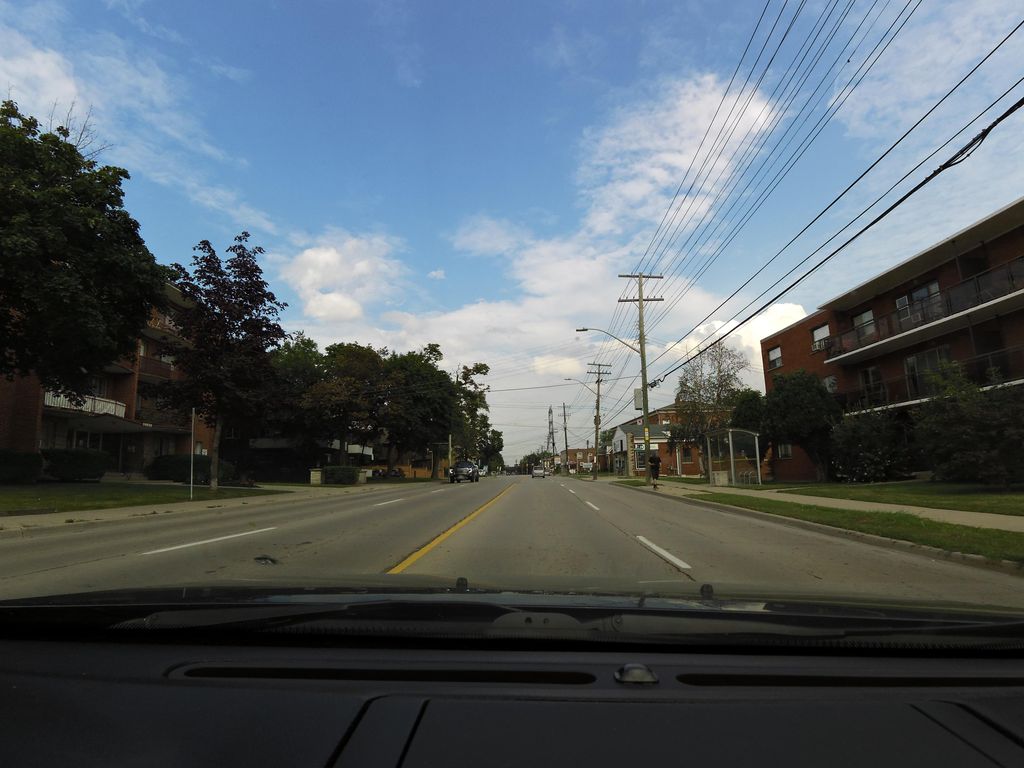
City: hamilton